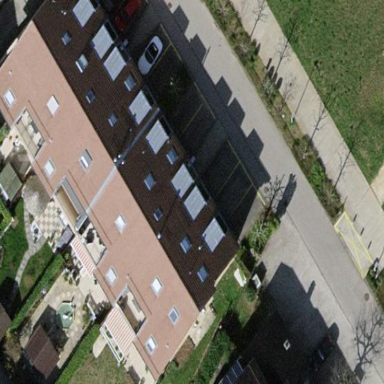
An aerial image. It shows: View of apartment building.